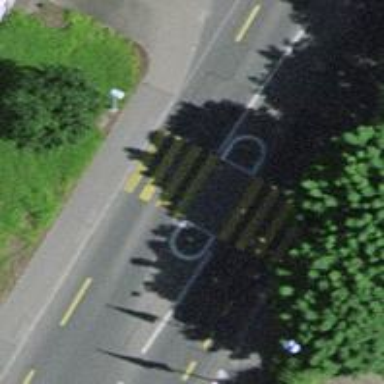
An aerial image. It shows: Uncontrolled zebra crossing.